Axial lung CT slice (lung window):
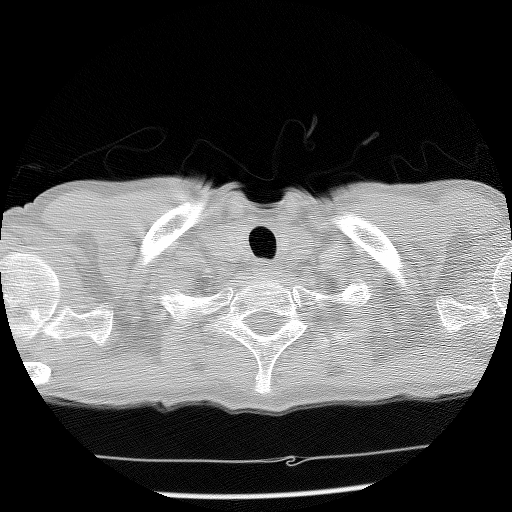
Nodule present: no